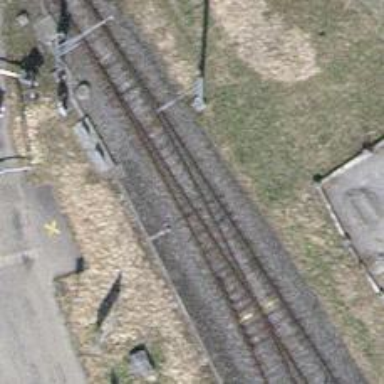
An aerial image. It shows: Single-track railway with electrified contact lines.